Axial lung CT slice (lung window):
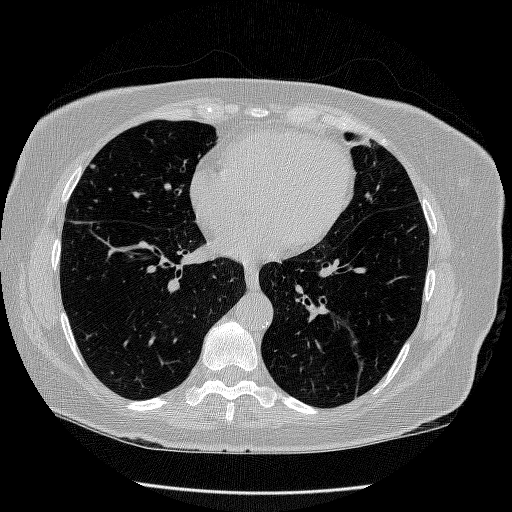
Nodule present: yes
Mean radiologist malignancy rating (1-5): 3